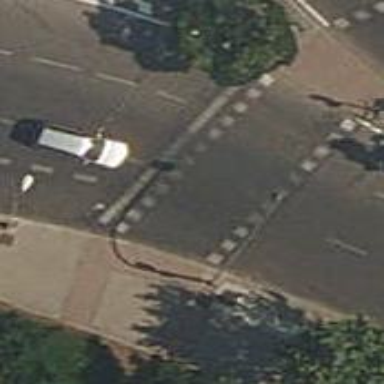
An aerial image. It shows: Road with traffic signals at crossing.